Question: Ok this may sound silly, but is there a way to delete a file that has been uploaded to Google Cloud Functions?
I have accidentally uploaded the .cloudignore file and the .python-version file (using gcloud functions deploy). I can't find anything in the <URL>.
To clarify further, these are the steps to reproduce:
1. Deploy cloud function, including .python-version and .cloudignore (version 1)
2. Edit .cloudignore to ignore .python-version and .cloudignore
3. Redeploy (version 2)
Expected result: .python-version and .cloudignore are excluded in version 2
Actual result: .python-version and .cloudignore are still there, but are still the same as in version 1 (i.e., they are ignored in the version 2 deployment, but are not removed from the cloud function)
Of course I could delete the function entirely and re-upload it, but there has to be a better way...
Any hints are greatly appreciated.
[]
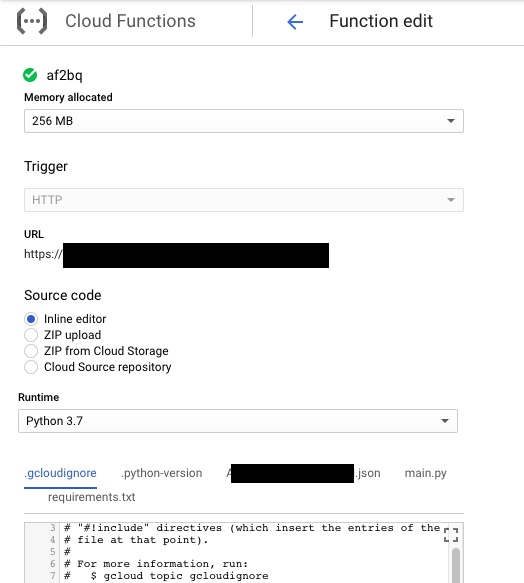
Answer: You can use the console (<URL> and upload a zip file with the content of your cloud function.
This new version will delete all files of the function and only going to upload the content within the zip file.